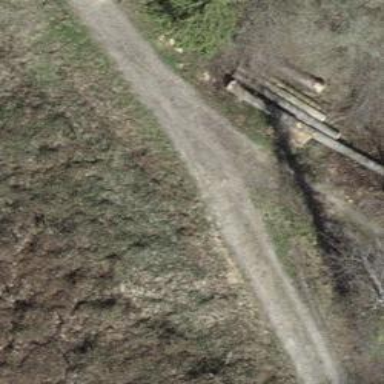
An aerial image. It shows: Track with grade3 tracktype.